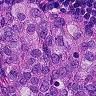
Metastatic tissue present: yes